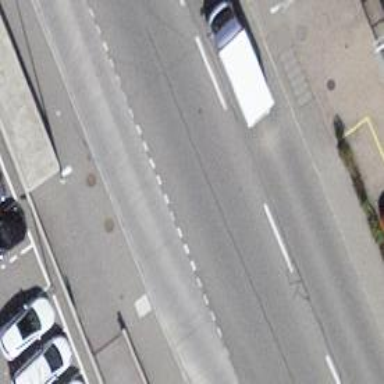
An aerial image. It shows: Bus stop equipped with public transport stop position.